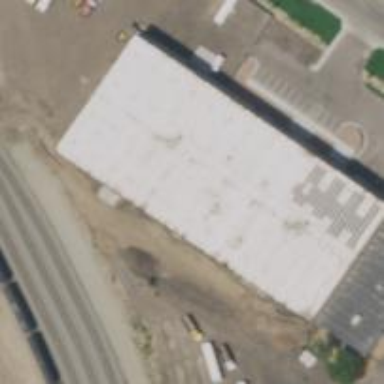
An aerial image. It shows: Commercial building.